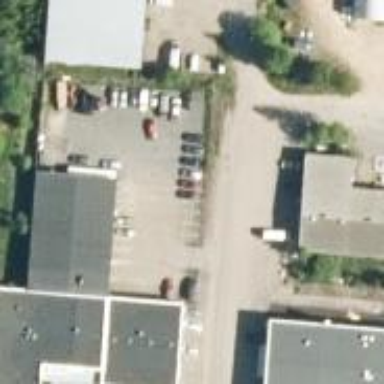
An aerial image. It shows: Commercial building housing car shop.